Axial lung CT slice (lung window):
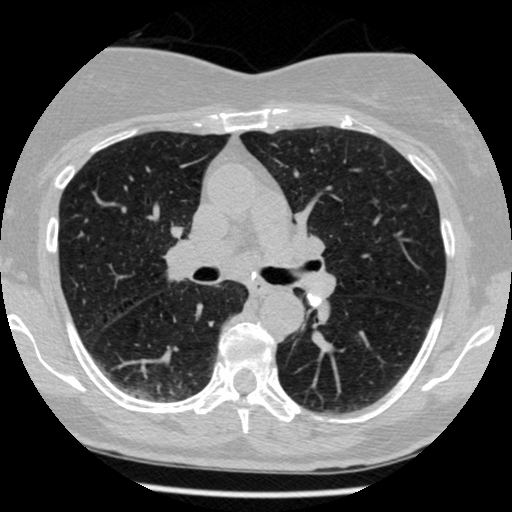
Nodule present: no